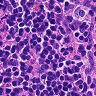
Metastatic tissue present: no